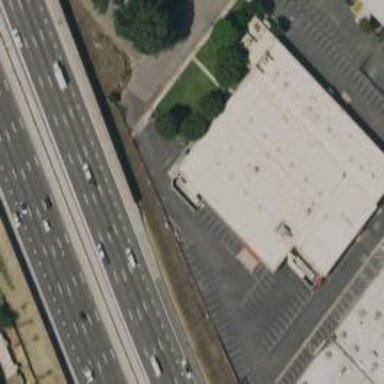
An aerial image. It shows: Warehouse.